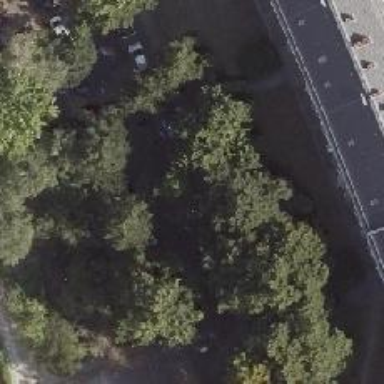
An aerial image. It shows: Avenue lined with broadleaved deciduous trees.